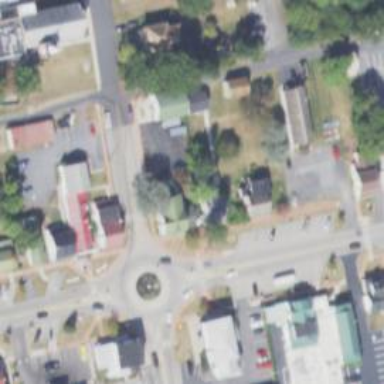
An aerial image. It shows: Primary highway intersecting roundabout.